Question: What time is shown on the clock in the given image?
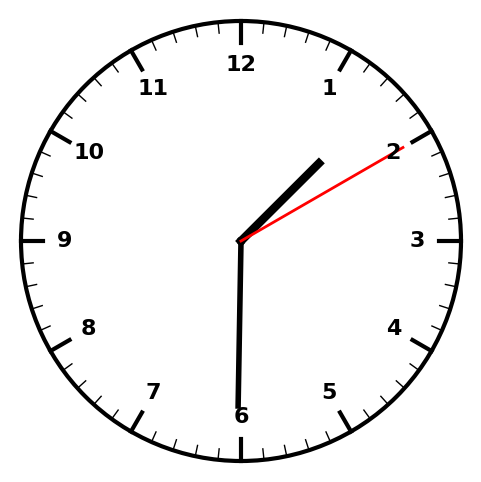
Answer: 01:30:10